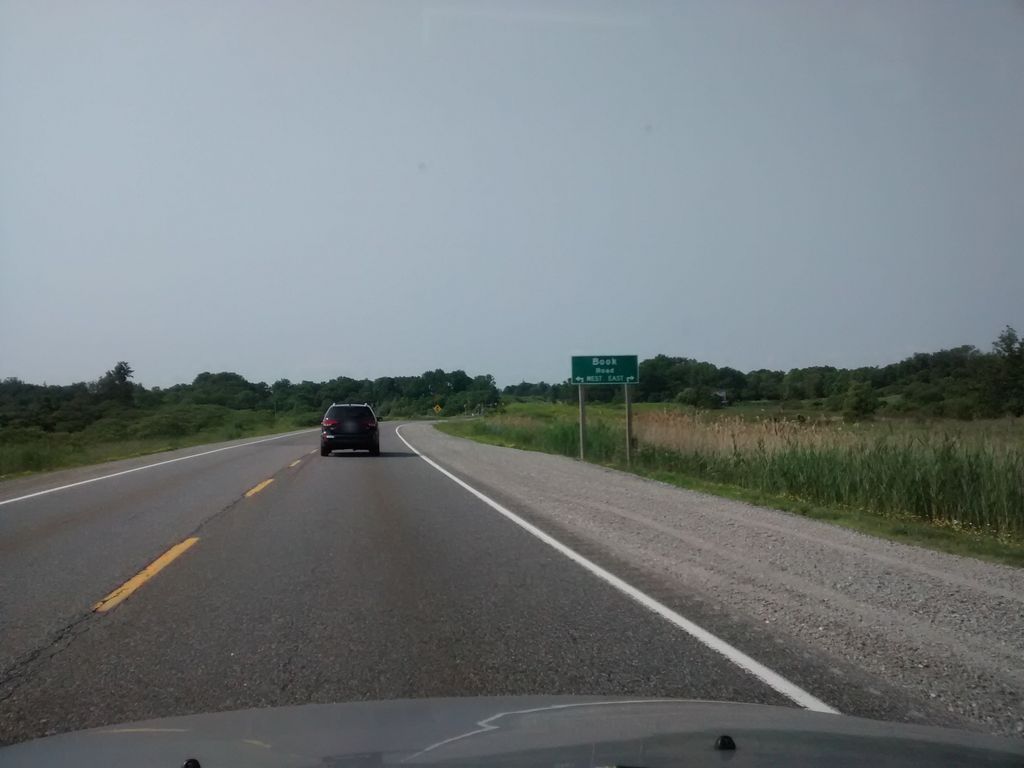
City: hamilton